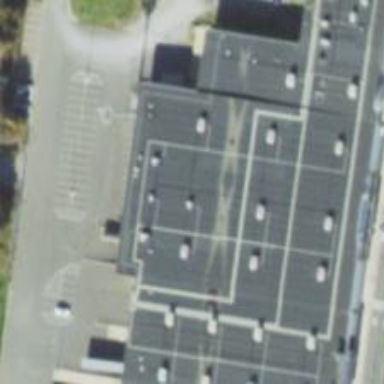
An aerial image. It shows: Retail building.